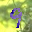
Label: 9